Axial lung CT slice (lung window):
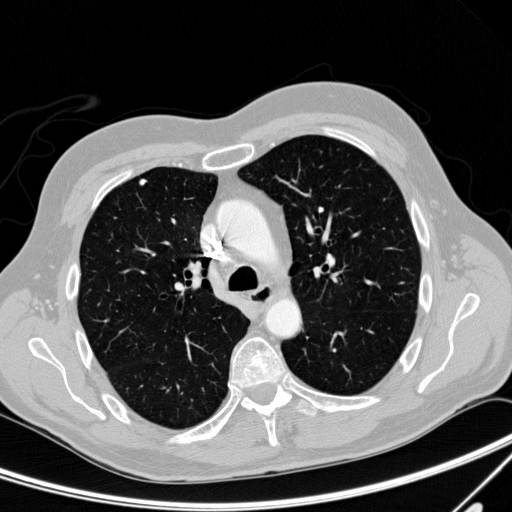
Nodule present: yes
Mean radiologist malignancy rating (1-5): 1.5